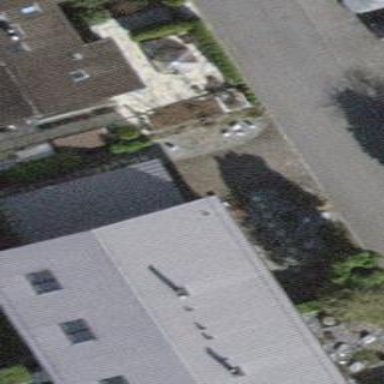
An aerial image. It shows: Simple house.